Describe the contrast between these two images.
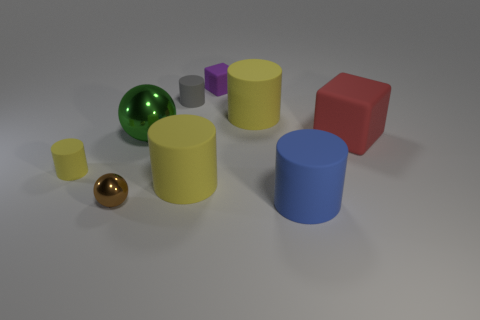
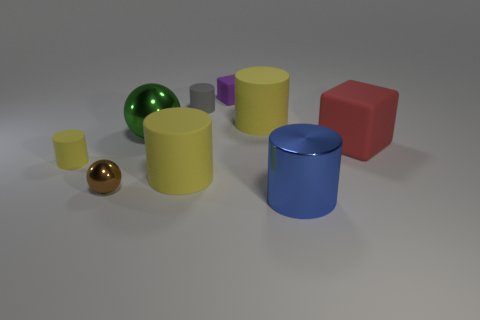
the blue rubber object changed to metal
the large blue matte cylinder that is in front of the small brown metallic thing became shiny
the big blue rubber cylinder in front of the small brown ball turned shiny